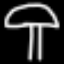
Label: mushroom